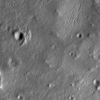
Atmospheric dust classification: not_dusty